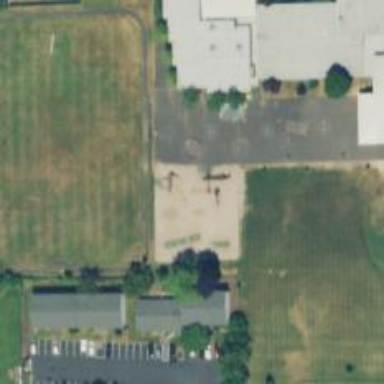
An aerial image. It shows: Basketball court on leisure land pitch.